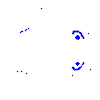
Particle: pion